九年级 · 度量几何学
如图, 以 $A D$ 为直径的半圆经过点 $\mathrm{E} 、 \mathrm{~B}$, 点 $\mathrm{E} 、 \mathrm{~B}$ 是半圆的三等分点, 弧 $\mathrm{BE}$ 的长为 $\frac{2}{3} \pi$, 则图中阴影部分的面积为 ( ）

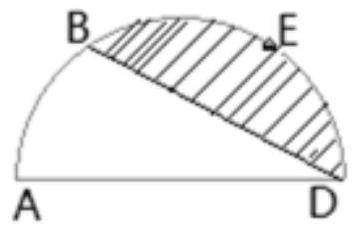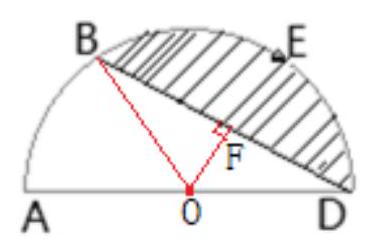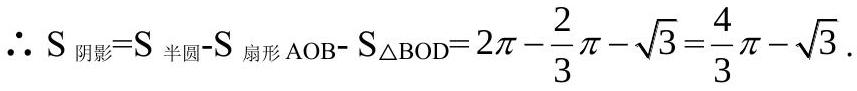
A. $\frac{2}{3} \pi$
B. $\frac{4}{3} \pi$
C. $\frac{2}{3} \pi-\sqrt{3}$
D. $\frac{4}{3} \pi-\sqrt{3}$

答案: D
解析: 分析：如图, 连接 $\mathrm{OB}$, 过 $\mathrm{O}$ 作 $\mathrm{OF} \perp \mathrm{BD}$ 于点 $\mathrm{F}$, 由于 $\mathrm{B} 、 \mathrm{E}$ 是半圆的三等分点,得 $\angle \mathrm{AOB}=60^{\circ}$, 由弧 $\mathrm{BE}$ 的长为 $\frac{2}{3} \pi$ 可得半圆的半径, 故可得扇形的面积, 进而求得 $\mathrm{S}_{\triangle \mathrm{BOD}}$,根据 $\mathrm{S}_{\text {阴 }}=\mathrm{S}$ 半国 $-\mathrm{S}_{\text {扇形 } \mathrm{AOB}}-\mathrm{S}_{\triangle \mathrm{BOD}}$ 即可得解.

详解: 如图, 连接 $\mathrm{OB}$, 过 $\mathrm{O}$ 作 $\mathrm{OF} \perp \mathrm{BD}$ 于点 $\mathrm{F}$,

$\because$ 点 $\mathrm{E} 、 \mathrm{~B}$ 是半圆的三等分点, 弧 $\mathrm{BE}$ 的长为 $\frac{2}{3} \pi$,

$\therefore \frac{60 \pi \times O A}{180}=\frac{2}{3} \pi$

$\therefore \mathrm{OA}=2$

$\therefore S_{\text {扇形AOB }}=\frac{60 \pi \times 2^{2}}{360}=\frac{2}{3} \pi$

在 $\triangle \mathrm{BOD}$ 中, $\angle \mathrm{BOD}=120^{\circ}$,

$\therefore \angle \mathrm{BOF}=60^{\circ}$

$\therefore \frac{O F}{B O}=\cos \angle B O F$,

即: $\mathrm{OF}=\mathrm{BO} \cos \angle \mathrm{BOF}=2 \times \frac{1}{2}=1$

$\therefore B F=\sqrt{3}$

$\therefore \mathrm{BD}=2 \sqrt{3}$

$\therefore S_{\triangle B O D}=\frac{1}{2} \times B D \times O F=\frac{1}{2} \times 2 \sqrt{3} \times 1=\sqrt{3}$

故选 D.

点睛: 本题主要考查了不规则图形面积的计算.利用 $\mathrm{S}_{\text {朋 }}=\mathrm{S}$ 米 $-\mathrm{S}$ 溷形 $\mathrm{AOB}-\mathrm{S}_{\triangle \mathrm{BOD}}$ 求解是解题的关键.